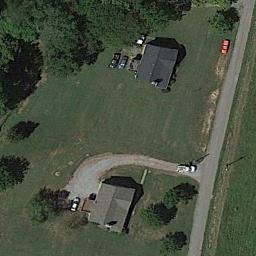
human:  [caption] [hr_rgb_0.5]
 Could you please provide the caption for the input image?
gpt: The room is surrounded by trees .

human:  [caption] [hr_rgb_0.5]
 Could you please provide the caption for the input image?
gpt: There are two buildings in the spare residential .

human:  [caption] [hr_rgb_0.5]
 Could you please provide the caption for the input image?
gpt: In a sparse residential area there are two gray houses and a few green trees, Surrounded by grass, And a road .

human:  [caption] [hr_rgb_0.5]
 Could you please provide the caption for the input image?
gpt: The sparse residential is on the grass next to some trees and a road .

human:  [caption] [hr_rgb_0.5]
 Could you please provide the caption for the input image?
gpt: A sparse residential area with two buildings on the green meadow .